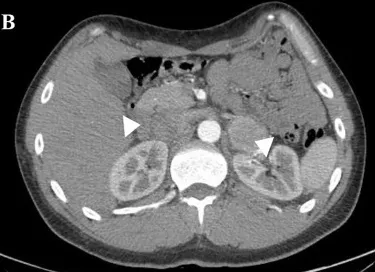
WB-CT scan at diagnosis of patient 1. , bilateral adrenal lesions.
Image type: radiology (ct)